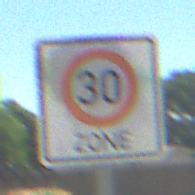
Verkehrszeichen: BeginnZone30
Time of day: Midday
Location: Outdoor (Nature)
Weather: Clear
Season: NotSpecified
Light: Natural